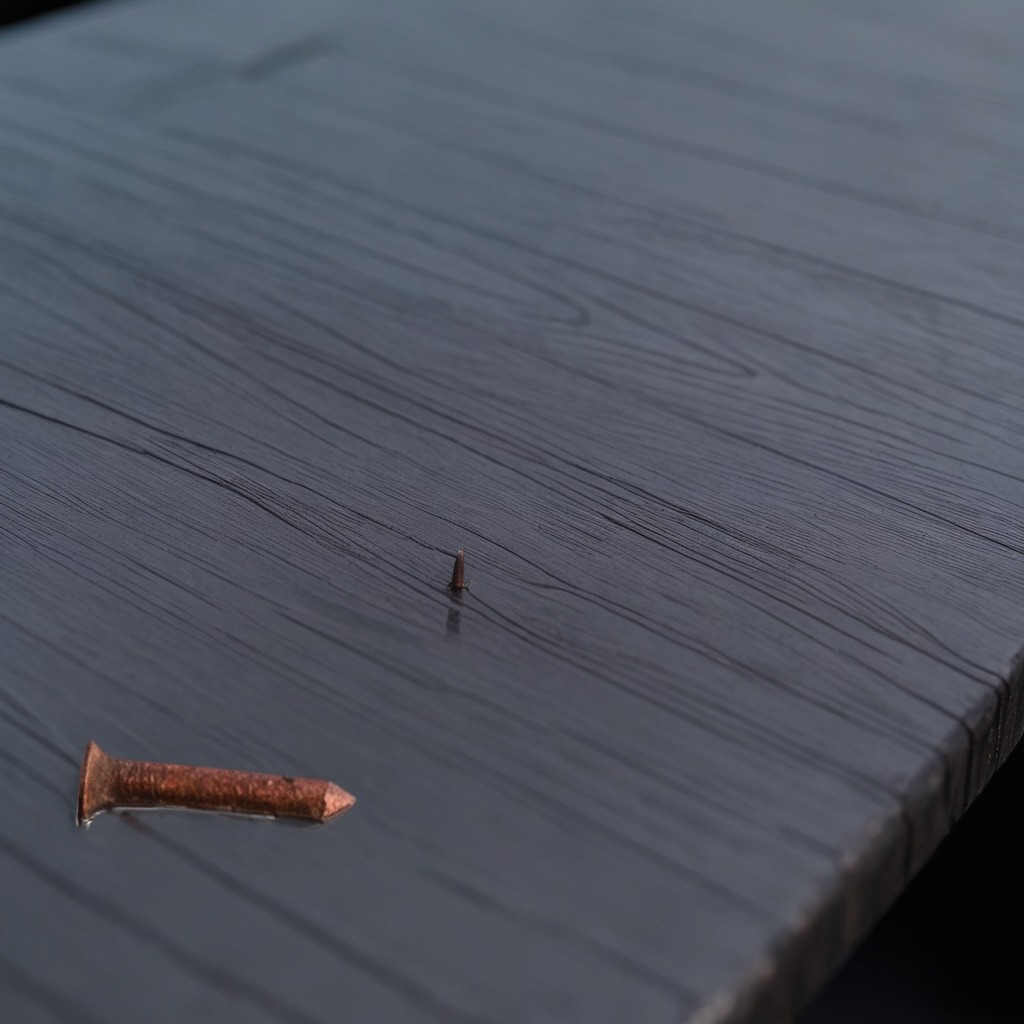
An iron nail lies on the table.